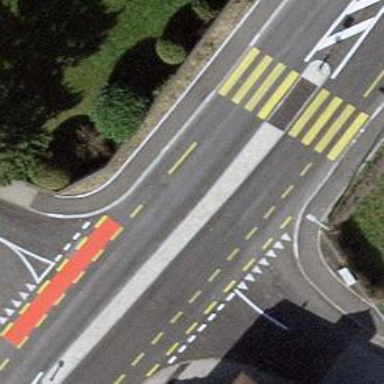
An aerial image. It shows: Secondary road with dedicated lane for cyclists.